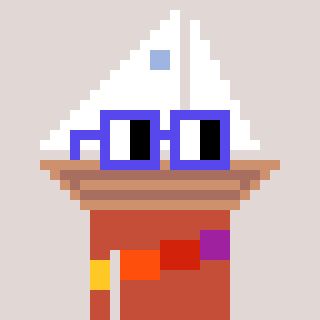
a pixel art character with square blue glasses, a sailboat-shaped head and a rust-colored body on a warm background